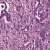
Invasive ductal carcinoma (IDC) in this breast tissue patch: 1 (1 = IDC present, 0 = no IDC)